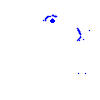
Particle: electron